Question: I am using below to change the background color of 'ListPicker'when changed to full mode. but I see only dark screen.
'''
<Style TargetType="toolkit:ListPicker" x:Key="customStyle">
<Setter Property="Background" Value="YellowGreen"/>
<Setter Property="Foreground" Value="{StaticResource PhoneTextBoxForegroundBrush}"/>
<Setter Property="Template">
<Setter.Value>
<ControlTemplate TargetType="toolkit:ListPicker">
<StackPanel>
<VisualStateManager.VisualStateGroups>
<VisualStateGroup x:Name="PickerStates">
<VisualState x:Name="Normal"/>
<VisualState x:Name="Expanded">
<Storyboard>
<ObjectAnimationUsingKeyFrames
Storyboard.TargetName="Border"
Storyboard.TargetProperty="Background"
Duration="0">
<DiscreteObjectKeyFrame
Value="{StaticResource PhoneTextBoxEditBackgroundColor}"
KeyTime="0"/>
</ObjectAnimationUsingKeyFrames>
<ObjectAnimationUsingKeyFrames
Storyboard.TargetName="Border"
Storyboard.TargetProperty="BorderBrush"
Duration="0">
<DiscreteObjectKeyFrame
Value="{StaticResource PhoneTextBoxEditBorderBrush}"
KeyTime="0"/>
</ObjectAnimationUsingKeyFrames>
</Storyboard>
</VisualState>
</VisualStateGroup>
</VisualStateManager.VisualStateGroups>
<ContentControl
Content="{TemplateBinding Header}"
ContentTemplate="{TemplateBinding HeaderTemplate}"
Foreground="{StaticResource PhoneSubtleBrush}"
FontSize="{StaticResource PhoneFontSizeNormal}"
HorizontalContentAlignment="{TemplateBinding HorizontalContentAlignment}"
Margin="0 0 0 8"/>
<Grid>
<Border
x:Name="Border"
Background="{TemplateBinding Background}"
BorderBrush="{TemplateBinding Background}"
BorderThickness="2">
<Canvas x:Name="ItemsPresenterHost" MinHeight="46">
<ItemsPresenter x:Name="ItemsPresenter">
<ItemsPresenter.RenderTransform>
<TranslateTransform x:Name="ItemsPresenterTranslateTransform"/>
</ItemsPresenter.RenderTransform>
</ItemsPresenter>
</Canvas>
</Border>
<Popup x:Name="FullModePopup">
<Border Background="{StaticResource PhoneChromeBrush}">
<!-- Popup.Child should always be a Border -->
<Grid>
<Grid.RowDefinitions>
<RowDefinition Height="Auto"/>
<RowDefinition/>
</Grid.RowDefinitions>
<ContentControl
Grid.Row="0"
Content="{TemplateBinding FullModeHeader}"
Foreground="{StaticResource PhoneForegroundBrush}"
FontFamily="{StaticResource PhoneFontFamilySemiBold}"
FontSize="{StaticResource PhoneFontSizeMedium}"
HorizontalAlignment="Left"
Margin="24 12 0 0"/>
<ListBox
x:Name="FullModeSelector"
Grid.Row="1"
ItemTemplate="{TemplateBinding FullModeItemTemplate}"
FontSize="{TemplateBinding FontSize}"
Margin="{StaticResource PhoneMargin}">
<ListBox.ItemsPanel>
<ItemsPanelTemplate>
<StackPanel/>
<!-- Ensures all containers will
be available during the Loaded event -->
</ItemsPanelTemplate>
</ListBox.ItemsPanel>
</ListBox>
</Grid>
</Border>
</Popup>
</Grid>
</StackPanel>
</ControlTemplate>
</Setter.Value>
</Setter>
</Style>
'''
The ListPicker in XAML
'''
<toolkit:ListPicker Header="SELECT TRANSLATION" x:Name="lspTranslationLang" Style="{StaticResource customStyle}"
SelectedItem="{Binding Name, Mode=TwoWay}" SelectionChanged="lspTranslationLang_SelectionChanged">
<toolkit:ListPicker.HeaderTemplate>
<DataTemplate>
<StackPanel>
<TextBlock FontWeight="Bold" Foreground="Black" Text="Select Translation"></TextBlock>
</StackPanel>
</DataTemplate>
</toolkit:ListPicker.HeaderTemplate>
<toolkit:ListPicker.ItemTemplate>
<DataTemplate>
<StackPanel>
<TextBlock FontSize="30" Text="{Binding Language}" />
</StackPanel>
</DataTemplate>
</toolkit:ListPicker.ItemTemplate>
<toolkit:ListPicker.FullModeItemTemplate>
<DataTemplate>
<Grid Margin="0">
<Grid.RowDefinitions>
<RowDefinition Height="Auto"></RowDefinition>
<RowDefinition Height="*"></RowDefinition>
</Grid.RowDefinitions>
<Grid.ColumnDefinitions>
<ColumnDefinition Width="Auto"></ColumnDefinition>
<ColumnDefinition Width="*"></ColumnDefinition>
</Grid.ColumnDefinitions>
<Image Grid.Row="0" Margin="10,0,0,0" Width="30" Height="30" Grid.Column="0" Source="{Binding ImagePath}" >
<TextBlock Grid.Row="0" Padding="10,0,10,0" Grid.Column="1" Text="{Binding Language}" FontSize="30"/>
<TextBlock Grid.Row="1" Padding="10,0,10,0" Grid.Column="1" Text="{Binding Description}" FontSize="30"/>
<Line X1="0" X2="480" Y1="0" Y2="0" Grid.Row="1" Grid.ColumnSpan="2" VerticalAlignment="Bottom" StrokeThickness="1" Stroke="LightGray" />
</Grid>
</DataTemplate>
</toolkit:ListPicker.FullModeItemTemplate>
</toolkit:ListPicker>
'''
How can i change the background color of both the header and items of the listpicker to any color I want?

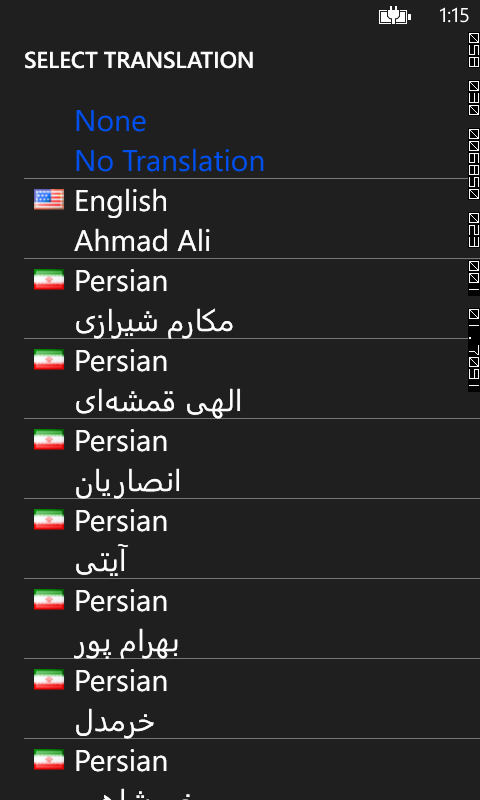
Answer: Change 'Background' of 'rootGrid' to your color
'''
<toolkit:ListPicker.FullModeItemTemplate>
<DataTemplate>
<Grid x:name="rootGrid" Margin="0" Background="Your color">
<Grid.RowDefinitions>
<RowDefinition Height="Auto"></RowDefinition>
<RowDefinition Height="*"></RowDefinition>
</Grid.RowDefinitions>
<Grid.ColumnDefinitions>
<ColumnDefinition Width="Auto"></ColumnDefinition>
<ColumnDefinition Width="*"></ColumnDefinition>
</Grid.ColumnDefinitions>
<Image Grid.Row="0" Margin="10,0,0,0" Width="30" Height="30" Grid.Column="0" Source="{Binding ImagePath}" >
<TextBlock Grid.Row="0" Padding="10,0,10,0" Grid.Column="1" Text="{Binding Language}" FontSize="30"/>
<TextBlock Grid.Row="1" Padding="10,0,10,0" Grid.Column="1" Text="{Binding Description}" FontSize="30"/>
<Line X1="0" X2="480" Y1="0" Y2="0" Grid.Row="1" Grid.ColumnSpan="2" VerticalAlignment="Bottom" StrokeThickness="1" Stroke="LightGray" />
</Grid>
</DataTemplate>
</toolkit:ListPicker.FullModeItemTemplate>
'''
Wish this can help you